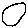
Label: circle